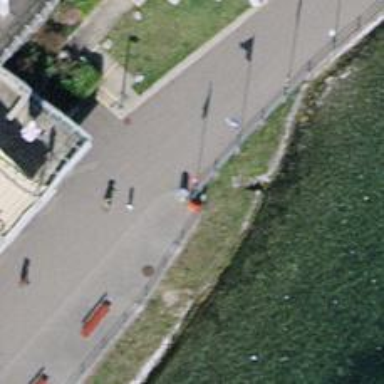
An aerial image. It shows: Flagpole which is man-made.